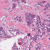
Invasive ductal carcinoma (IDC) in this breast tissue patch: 1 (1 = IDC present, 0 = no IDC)